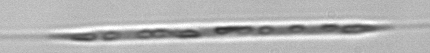
Label: Rhizosolenia